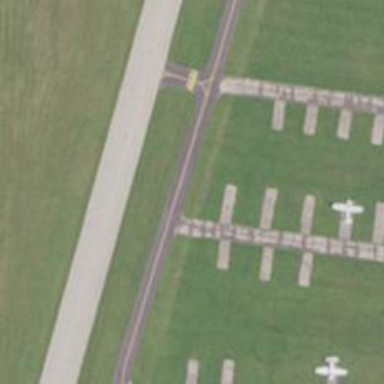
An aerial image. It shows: Image of taxiway at airport.